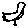
Label: bird